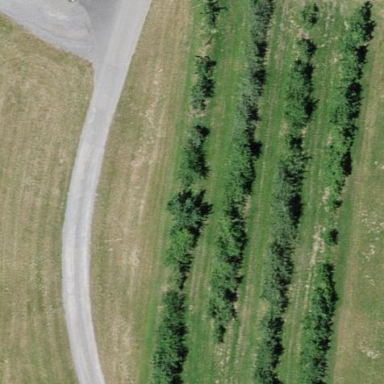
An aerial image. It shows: Orchard.